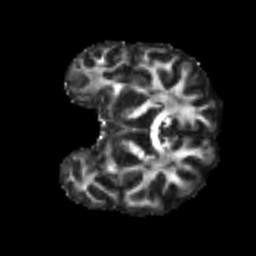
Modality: FA
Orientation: coronal
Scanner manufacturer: siemens
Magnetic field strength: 3 T
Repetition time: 4 s
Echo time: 0.0594 s